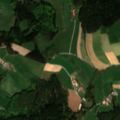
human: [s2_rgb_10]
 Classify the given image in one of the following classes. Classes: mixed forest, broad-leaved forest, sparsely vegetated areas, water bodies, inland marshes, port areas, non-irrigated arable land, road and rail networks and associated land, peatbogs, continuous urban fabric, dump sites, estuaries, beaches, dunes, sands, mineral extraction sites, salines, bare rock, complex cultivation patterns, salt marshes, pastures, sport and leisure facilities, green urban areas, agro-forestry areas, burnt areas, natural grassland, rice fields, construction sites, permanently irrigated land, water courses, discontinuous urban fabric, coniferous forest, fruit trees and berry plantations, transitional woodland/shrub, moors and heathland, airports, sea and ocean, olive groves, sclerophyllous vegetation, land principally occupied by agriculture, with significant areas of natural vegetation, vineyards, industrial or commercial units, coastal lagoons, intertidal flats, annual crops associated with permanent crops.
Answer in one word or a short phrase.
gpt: non-irrigated arable land, pastures, complex cultivation patterns, land principally occupied by agriculture, with significant areas of natural vegetation, coniferous forest, mixed forest